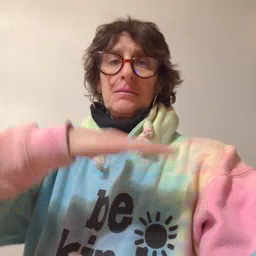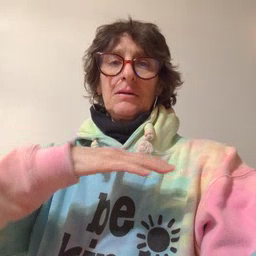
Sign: table